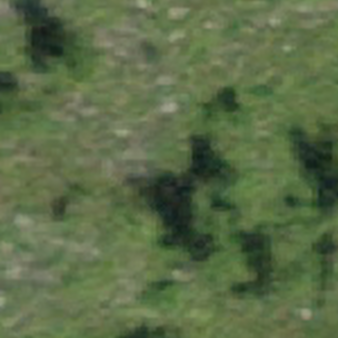
Label: other